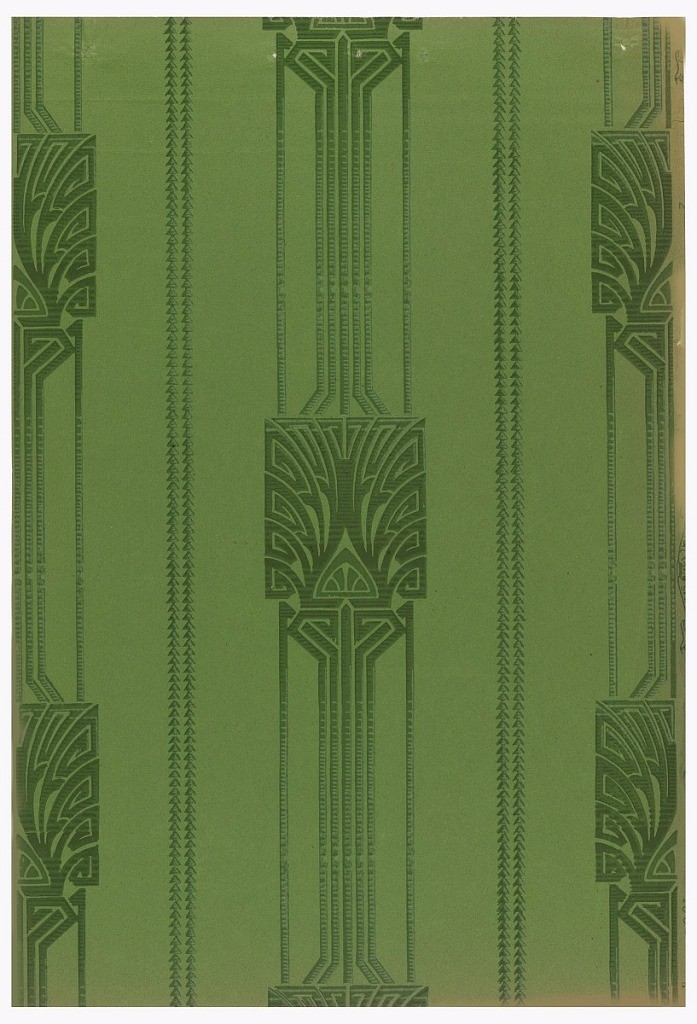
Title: Sidewall - sample
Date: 1906–08
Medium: Machine-printed on paper
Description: Vertical beads and bands composed of abstract and geometric peacocks in green.